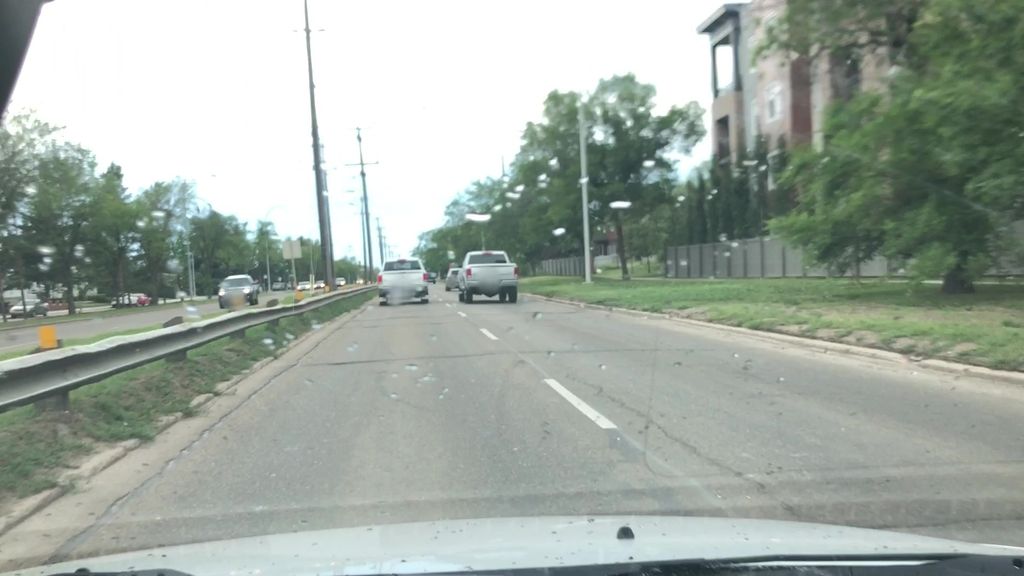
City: edmonton